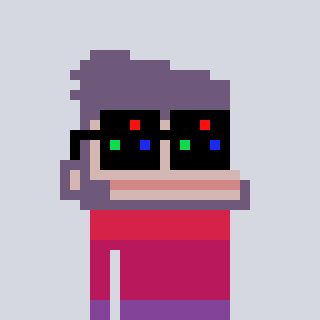
a pixel art character with square black sunglasses, a ape-shaped head and a red-colored body on a cool background